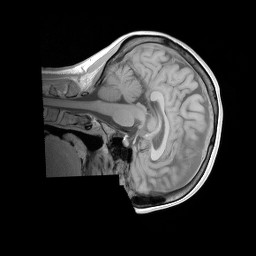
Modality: T1w
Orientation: sagittal
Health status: ill
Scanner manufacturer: siemens
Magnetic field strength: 3 T
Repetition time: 0.4 s
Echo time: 0.00272 s